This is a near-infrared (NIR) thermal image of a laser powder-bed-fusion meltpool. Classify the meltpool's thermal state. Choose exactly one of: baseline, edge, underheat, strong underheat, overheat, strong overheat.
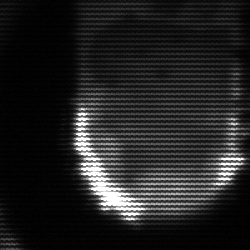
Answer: baseline